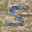
Label: 5